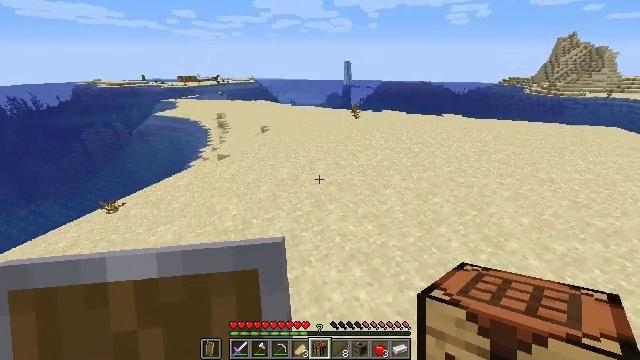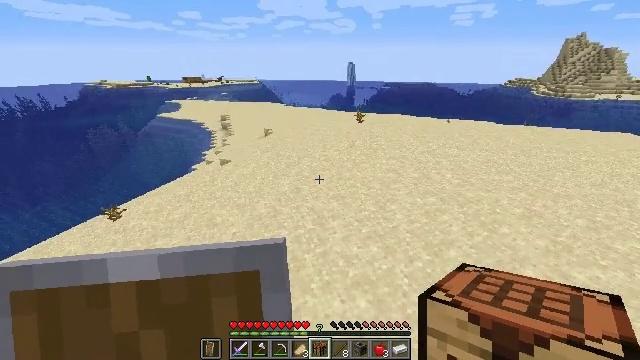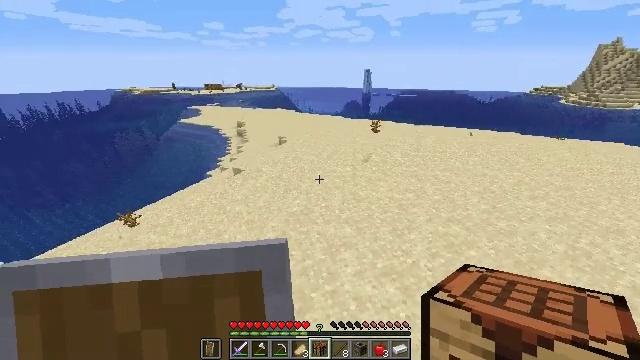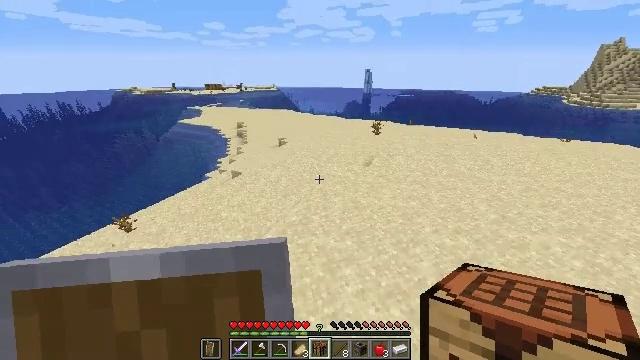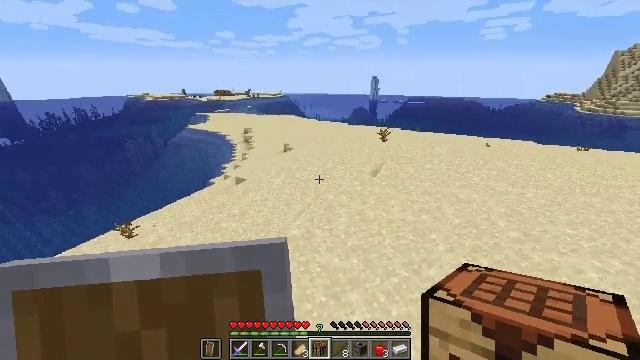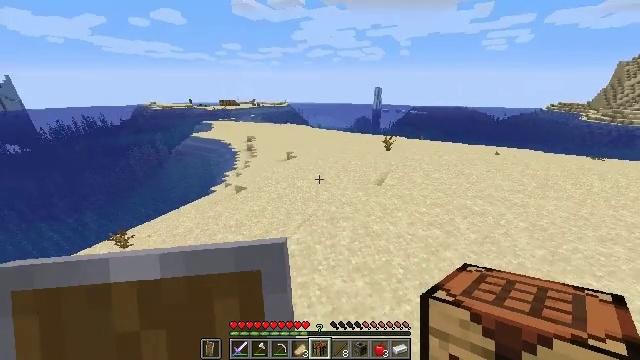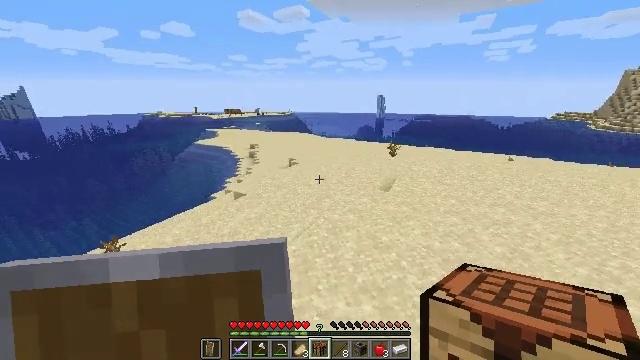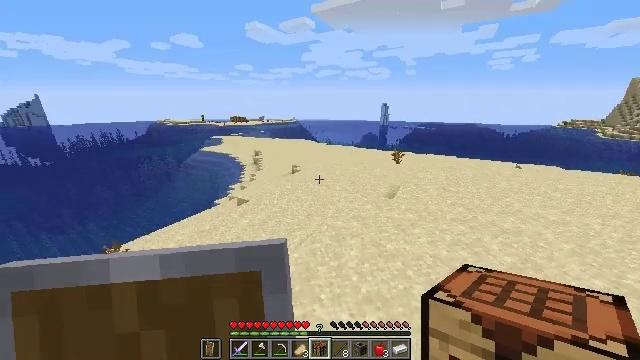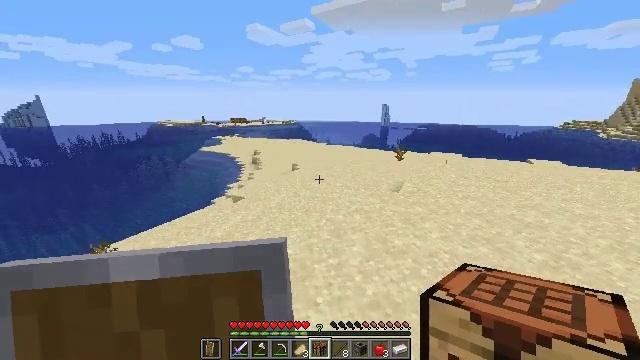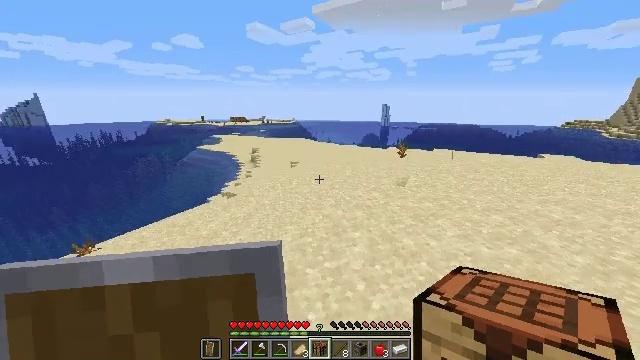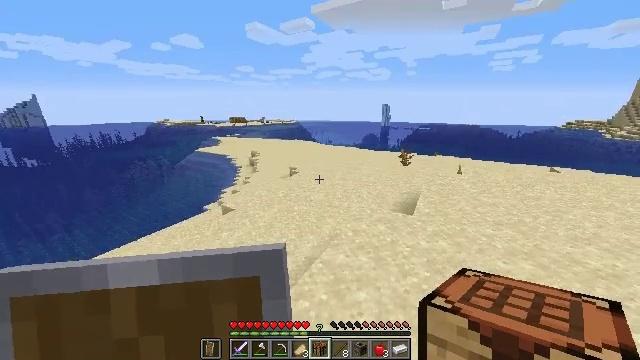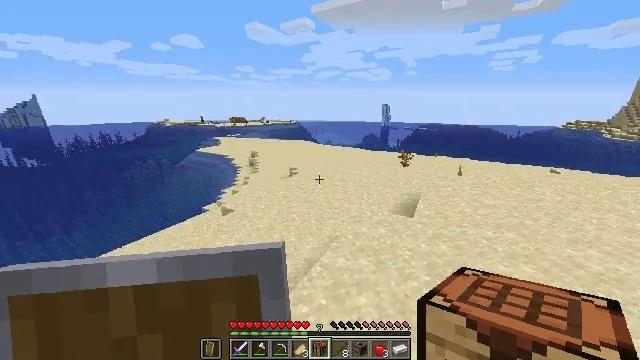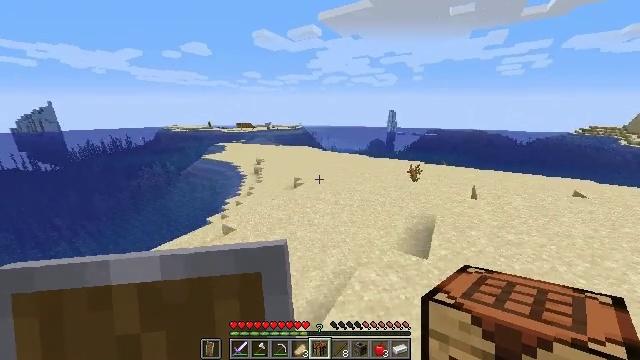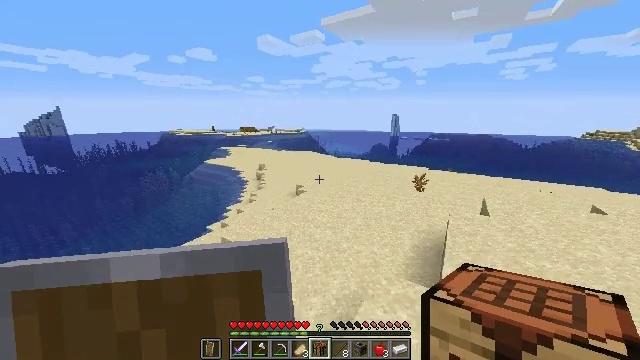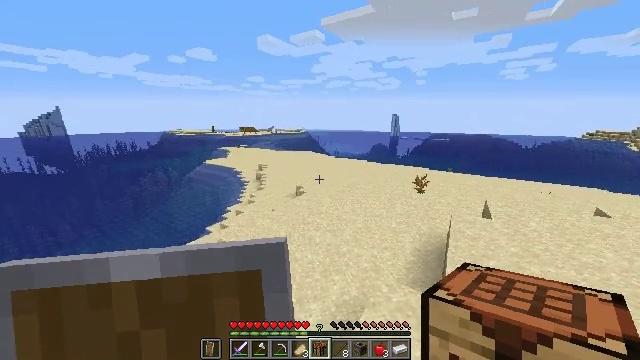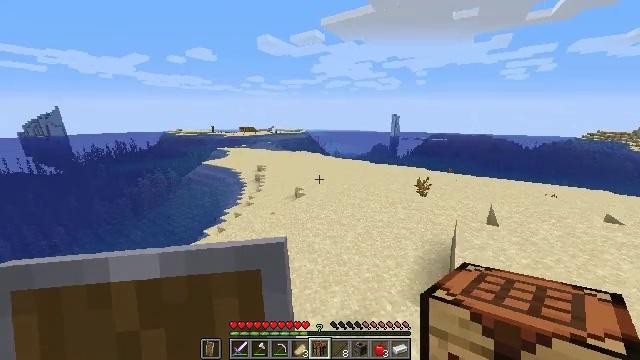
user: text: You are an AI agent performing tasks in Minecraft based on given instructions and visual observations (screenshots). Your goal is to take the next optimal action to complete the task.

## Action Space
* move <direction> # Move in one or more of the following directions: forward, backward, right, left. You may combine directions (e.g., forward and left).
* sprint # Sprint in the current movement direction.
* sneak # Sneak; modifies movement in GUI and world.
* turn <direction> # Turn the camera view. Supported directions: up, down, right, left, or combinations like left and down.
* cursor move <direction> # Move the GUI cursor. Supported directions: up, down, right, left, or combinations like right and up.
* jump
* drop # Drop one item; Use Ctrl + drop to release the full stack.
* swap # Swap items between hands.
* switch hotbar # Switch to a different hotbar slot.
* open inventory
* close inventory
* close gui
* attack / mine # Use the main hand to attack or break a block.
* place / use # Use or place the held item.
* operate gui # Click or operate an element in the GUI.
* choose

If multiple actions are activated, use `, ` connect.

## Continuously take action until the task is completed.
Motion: motion action
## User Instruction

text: Gather a dead bush.
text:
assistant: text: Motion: move forward, sprint, jump
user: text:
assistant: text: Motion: move forward, sprint, turn left and up, jump
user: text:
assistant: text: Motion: move forward, sprint, jump
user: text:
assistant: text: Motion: move forward, sprint, turn left and up, jump
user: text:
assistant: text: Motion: move forward, sprint, turn up, jump
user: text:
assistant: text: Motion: move forward, sprint, turn up, jump
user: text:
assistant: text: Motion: move forward, sprint, turn left and up, jump
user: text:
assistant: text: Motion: move forward, sprint, jump
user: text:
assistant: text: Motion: move forward, sprint, jump
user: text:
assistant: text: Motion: move forward, sprint, jump
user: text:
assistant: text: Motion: move forward, sprint, jump
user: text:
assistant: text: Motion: move forward, sprint, turn left and up, jump
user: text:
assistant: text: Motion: move forward, sprint, jump
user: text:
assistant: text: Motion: move forward, sprint, jump
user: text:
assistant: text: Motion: move forward, sprint, jump
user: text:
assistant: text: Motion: move forward, sprint, jump
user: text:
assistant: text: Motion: move forward, sprint, jump
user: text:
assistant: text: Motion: move forward, sprint, jump
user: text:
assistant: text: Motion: move forward, sprint, jump
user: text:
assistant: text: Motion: move forward, sprint, turn left and up, jump
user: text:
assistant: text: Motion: move forward, sprint, jump
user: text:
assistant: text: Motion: move forward, sprint, jump
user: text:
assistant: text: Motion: move forward, sprint, jump
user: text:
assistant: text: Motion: move forward, sprint, jump
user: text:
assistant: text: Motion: move forward, sprint, jump
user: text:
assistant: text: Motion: move forward, sprint, jump
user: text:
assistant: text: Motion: move forward, sprint, jump
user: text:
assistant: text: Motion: move forward, sprint, jump
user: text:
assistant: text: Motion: move forward, sprint, jump
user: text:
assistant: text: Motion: move forward, sprint, jump